Field crop: tomato
Growth stage: 1
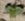
Species: solanum